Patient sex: M
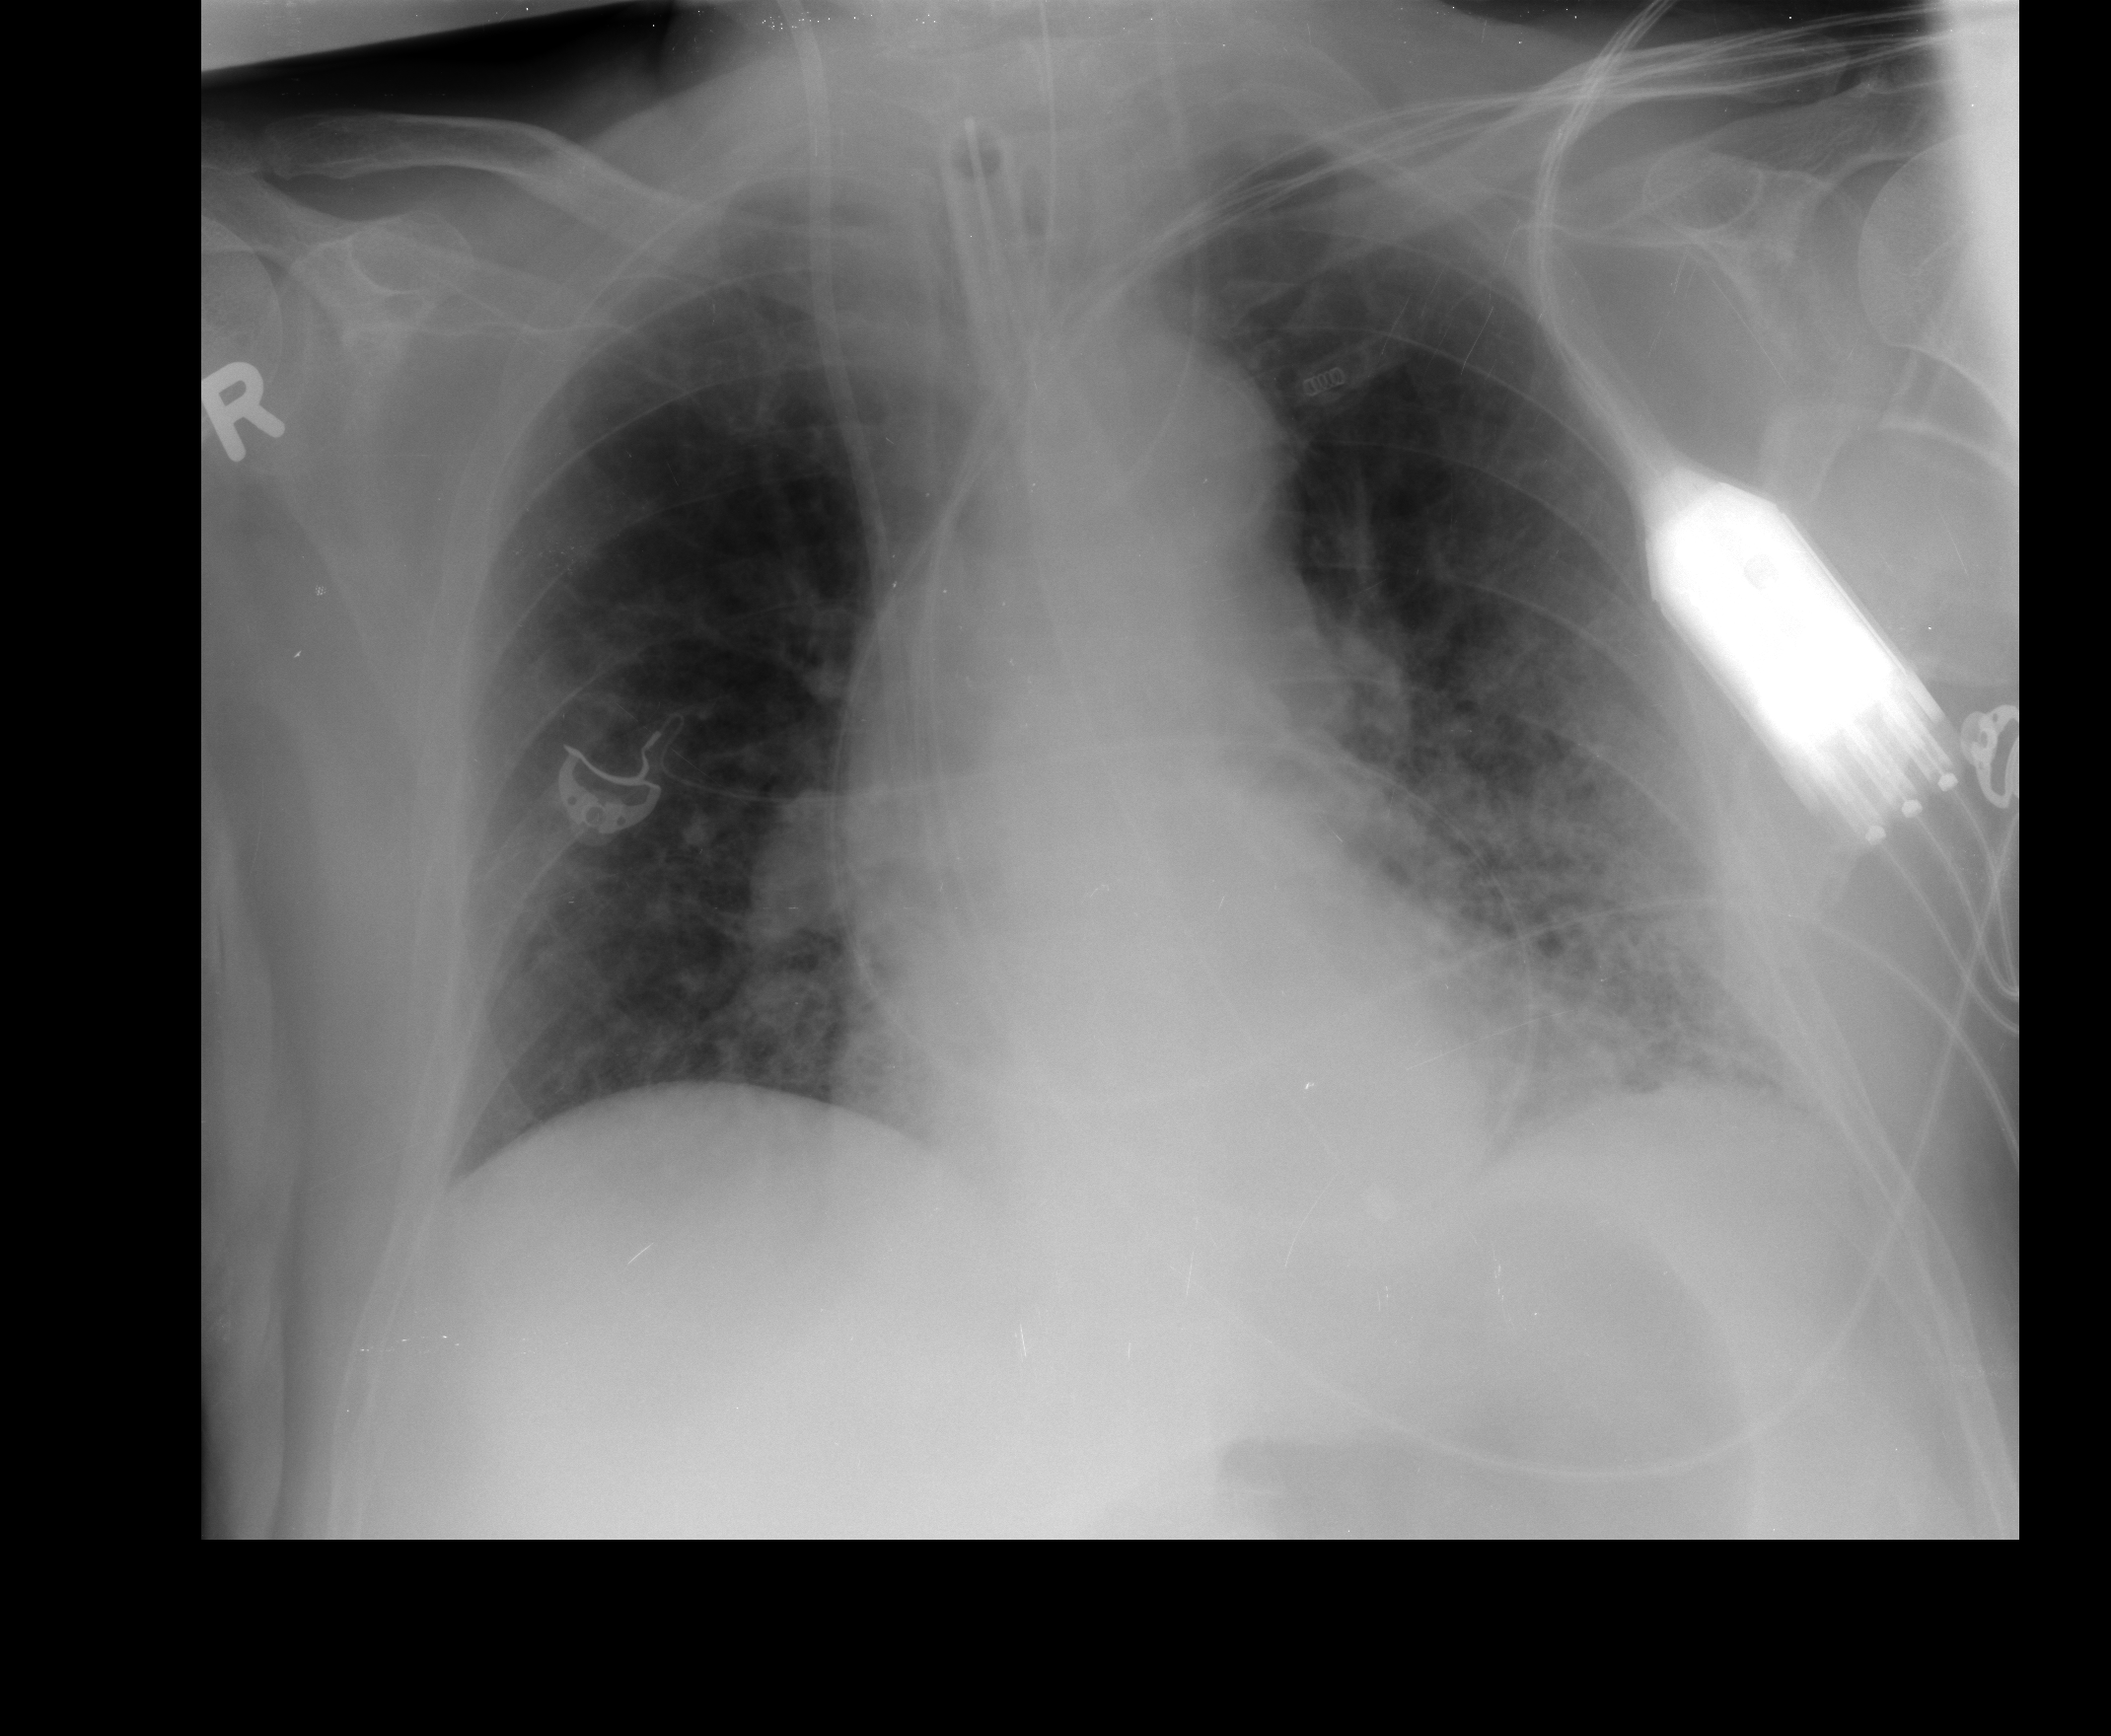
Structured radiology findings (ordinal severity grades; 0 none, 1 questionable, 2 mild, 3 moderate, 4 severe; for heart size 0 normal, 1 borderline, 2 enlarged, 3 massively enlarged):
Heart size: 1
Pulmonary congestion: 2
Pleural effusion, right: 0
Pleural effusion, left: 1
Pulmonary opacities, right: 1
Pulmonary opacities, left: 2
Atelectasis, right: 2
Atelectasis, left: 2